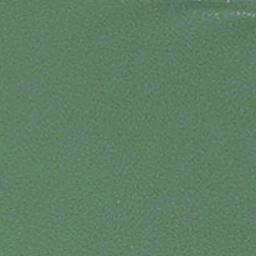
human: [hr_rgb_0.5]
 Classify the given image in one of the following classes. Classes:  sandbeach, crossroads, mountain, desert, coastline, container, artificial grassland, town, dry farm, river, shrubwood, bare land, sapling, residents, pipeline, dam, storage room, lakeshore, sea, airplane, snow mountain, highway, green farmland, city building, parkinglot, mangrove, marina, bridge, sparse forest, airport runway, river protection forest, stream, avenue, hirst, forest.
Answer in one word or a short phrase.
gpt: sea